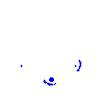
Particle: electron